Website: lowes
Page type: billing-address
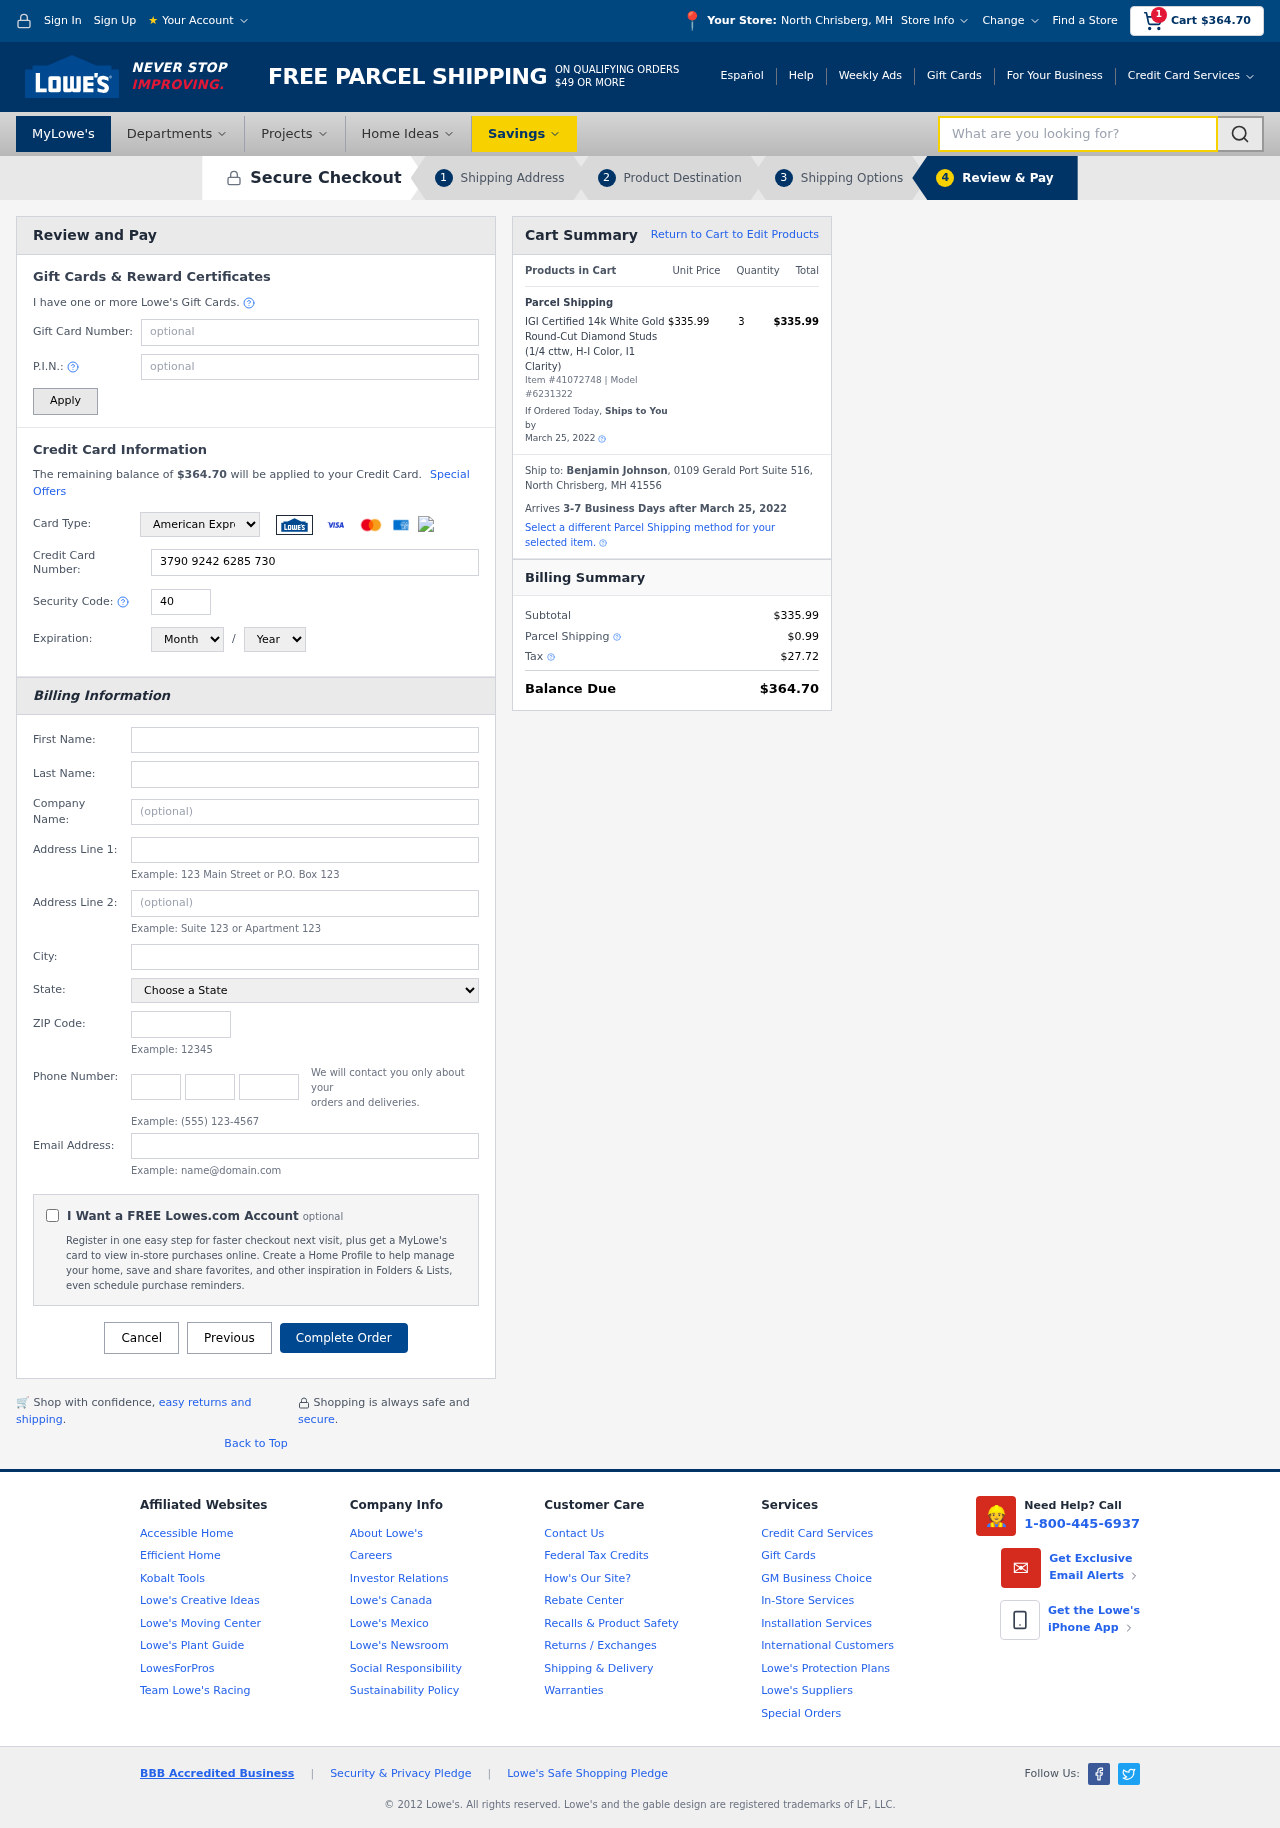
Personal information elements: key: PII_CARD_CVV
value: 4053
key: PII_CARD_EXPIRY_MONTH
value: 02
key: PII_CARD_EXPIRY_YEAR
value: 30
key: PII_CARD_NUMBER
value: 3790 9242 6285 730
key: PII_CARD_TYPE
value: American Express
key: PII_CITY
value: North Chrisberg
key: PII_CITY_STATE
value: North Chrisberg, MH
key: PII_COMPANY
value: Garrett, Powell and Moore
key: PII_EMAIL
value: benjamin.johnson@yahoo.com
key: PII_FIRSTNAME
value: Benjamin
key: PII_FULLNAME
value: Benjamin Johnson
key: PII_LASTNAME
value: Johnson
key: PII_PHONE_AREA
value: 809
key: PII_PHONE_PREFIX
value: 621
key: PII_PHONE_SUFFIX
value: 4757
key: PII_POSTCODE
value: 41556
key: PII_STATE
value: MH
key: PII_STREET
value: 0109 Gerald Port Suite 516
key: PII_CITY_STATE_ZIP
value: North Chrisberg, MH 41556
Product elements: key: PRODUCT1_NAME
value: IGI Certified 14k White Gold Round-Cut Diamond Studs (1/4 cttw, H-I Color, I1 Clarity)
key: PRODUCT1_PRICE
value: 335.99
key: PRODUCT1_QUANTITY
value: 3
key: PRODUCT_ITEM_NUMBER
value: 41072748
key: PRODUCT_MODEL_NUMBER
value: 6231322
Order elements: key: ORDER_SUBTOTAL
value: $364.70
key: ORDER_TOTAL
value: $364.70
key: ORDER_SHIPPING_DATE
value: March 25, 2022
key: ORDER_SUBTOTAL
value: $335.99
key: ORDER_DELIVERY_DATE
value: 3-7 Business Days after March 25, 2022
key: ORDER_SHIPPING_DATE2
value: March 25, 2022
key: ORDER_SUBTOTAL2
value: $335.99
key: ORDER_SHIPPING_COST
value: $0.99
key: ORDER_TAX
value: $27.72
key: ORDER_TOTAL2
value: $364.70
Search elements: key: HEADER_SEARCH
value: What are you looking for?